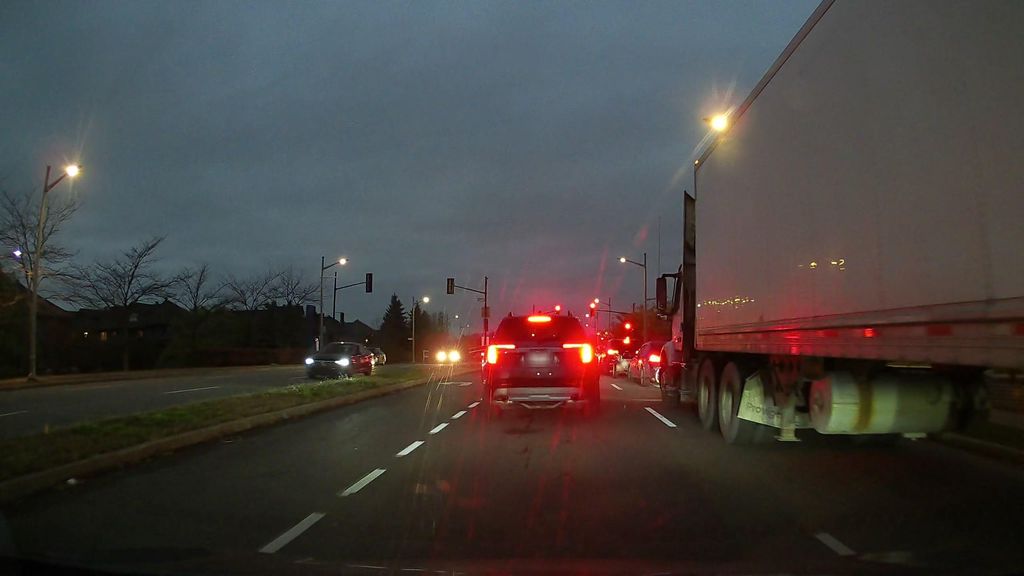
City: montreal